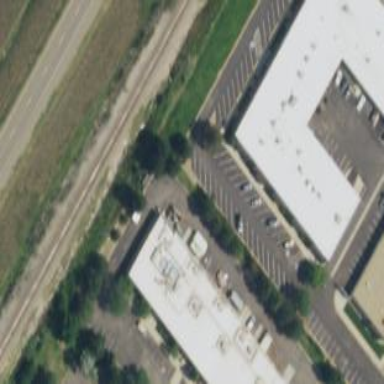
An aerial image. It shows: Office building.